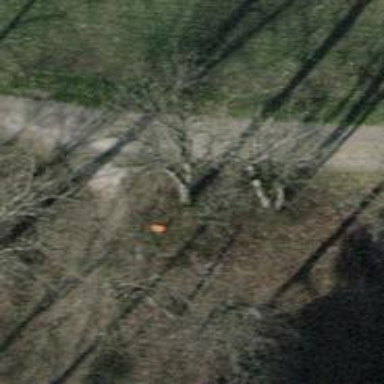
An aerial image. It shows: Pipeline marker.